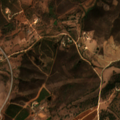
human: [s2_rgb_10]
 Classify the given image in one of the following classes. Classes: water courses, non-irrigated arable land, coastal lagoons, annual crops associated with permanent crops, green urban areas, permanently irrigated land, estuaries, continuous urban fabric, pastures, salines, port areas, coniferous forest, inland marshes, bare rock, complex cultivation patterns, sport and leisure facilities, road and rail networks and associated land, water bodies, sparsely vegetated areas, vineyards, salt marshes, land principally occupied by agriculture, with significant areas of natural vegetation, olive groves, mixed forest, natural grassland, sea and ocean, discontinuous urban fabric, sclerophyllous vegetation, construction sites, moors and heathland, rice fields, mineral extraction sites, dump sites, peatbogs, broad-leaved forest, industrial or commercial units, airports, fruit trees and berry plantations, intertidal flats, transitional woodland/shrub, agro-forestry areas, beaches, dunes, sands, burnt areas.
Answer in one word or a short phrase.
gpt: annual crops associated with permanent crops, complex cultivation patterns, sclerophyllous vegetation